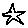
Label: star